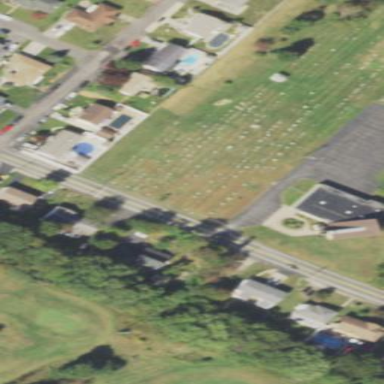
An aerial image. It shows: Cemetery.